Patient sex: M
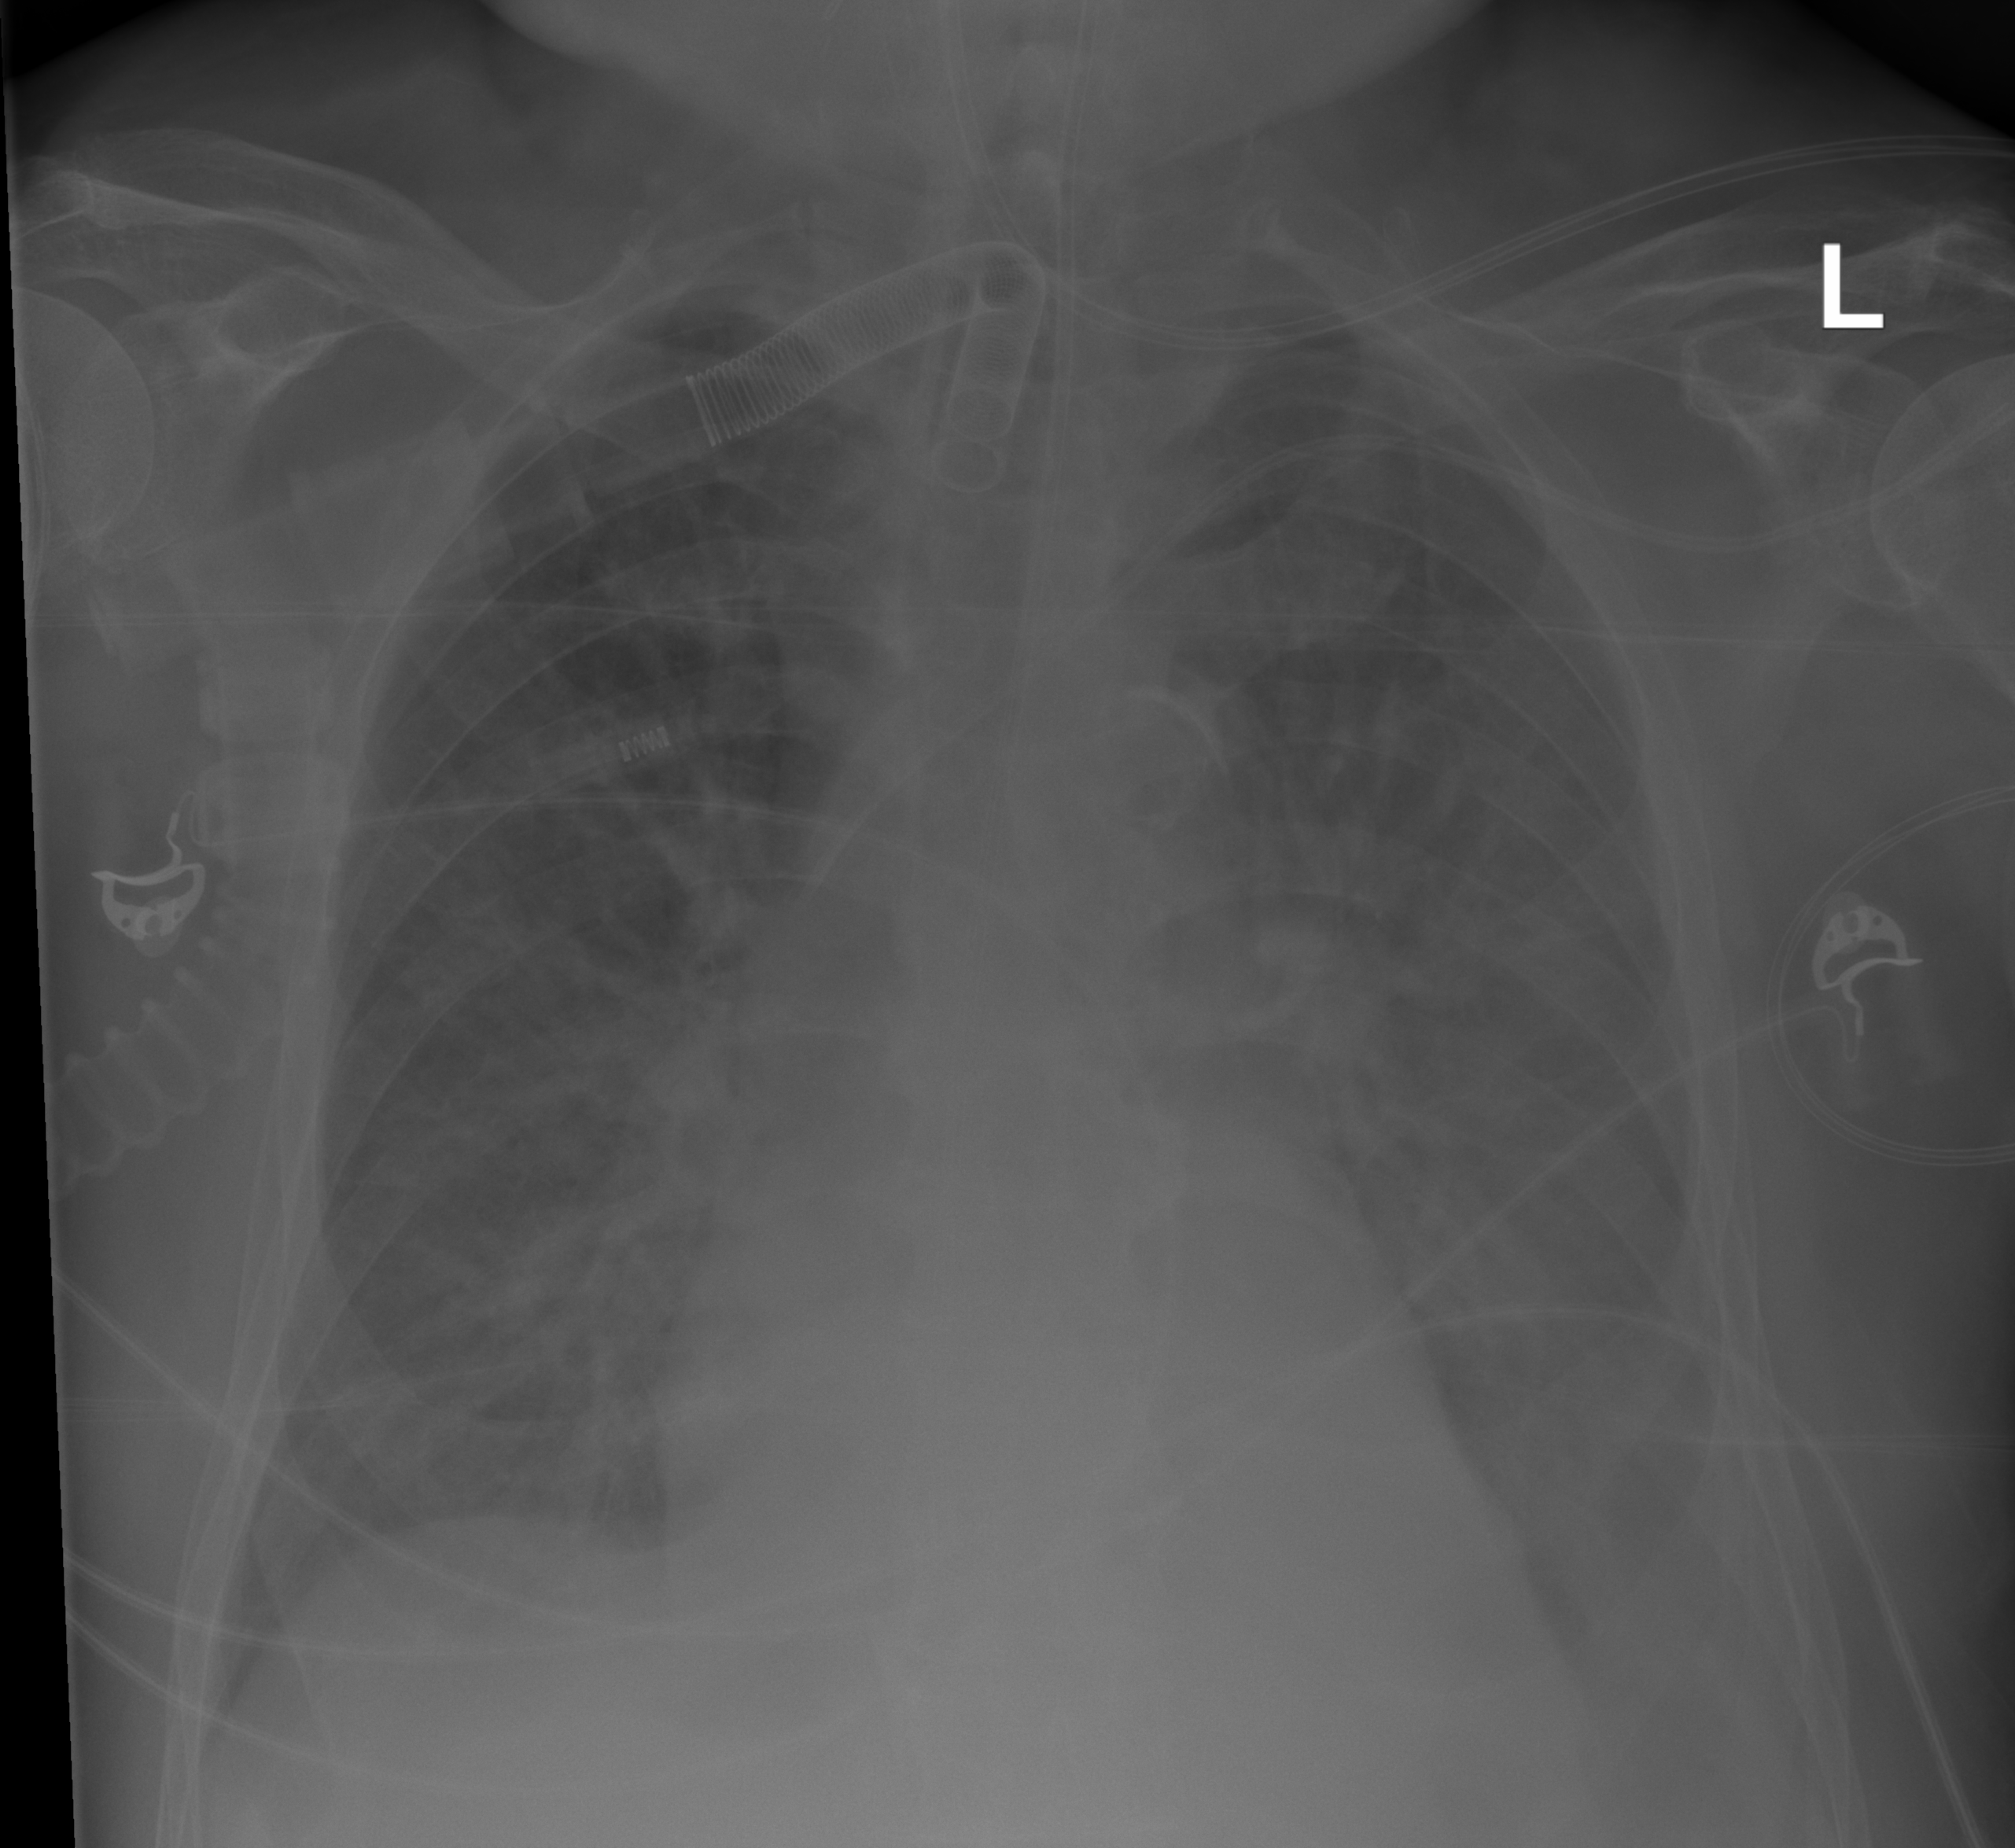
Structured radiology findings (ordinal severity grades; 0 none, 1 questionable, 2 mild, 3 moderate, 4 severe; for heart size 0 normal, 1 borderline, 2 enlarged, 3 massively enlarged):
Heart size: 1
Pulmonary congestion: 1
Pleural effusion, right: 0
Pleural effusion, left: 2
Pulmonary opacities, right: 0
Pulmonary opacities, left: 0
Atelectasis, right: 0
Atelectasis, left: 2